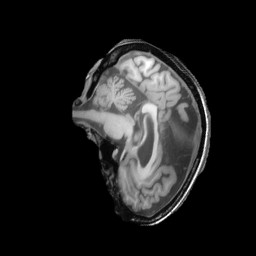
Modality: T1w
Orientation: sagittal
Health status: ill
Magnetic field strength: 3 T